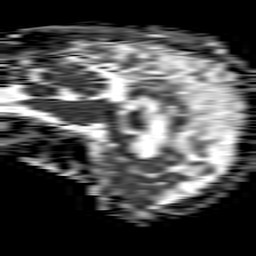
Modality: ADC
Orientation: sagittal
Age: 47
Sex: male
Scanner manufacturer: philips
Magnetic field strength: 1.5 T
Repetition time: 4.6 s
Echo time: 0.08517 s